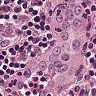
Metastatic tissue present: no